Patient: sex M, age 79
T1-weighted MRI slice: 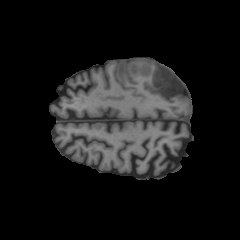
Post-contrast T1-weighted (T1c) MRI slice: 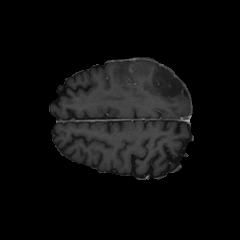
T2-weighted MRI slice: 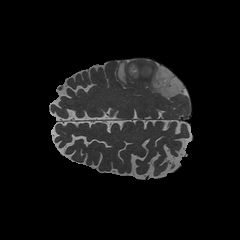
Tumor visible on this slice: yes
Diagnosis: Glioblastoma, IDH-wildtype
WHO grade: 4